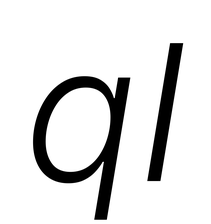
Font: Inter-Italic_Light_Italic